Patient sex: M
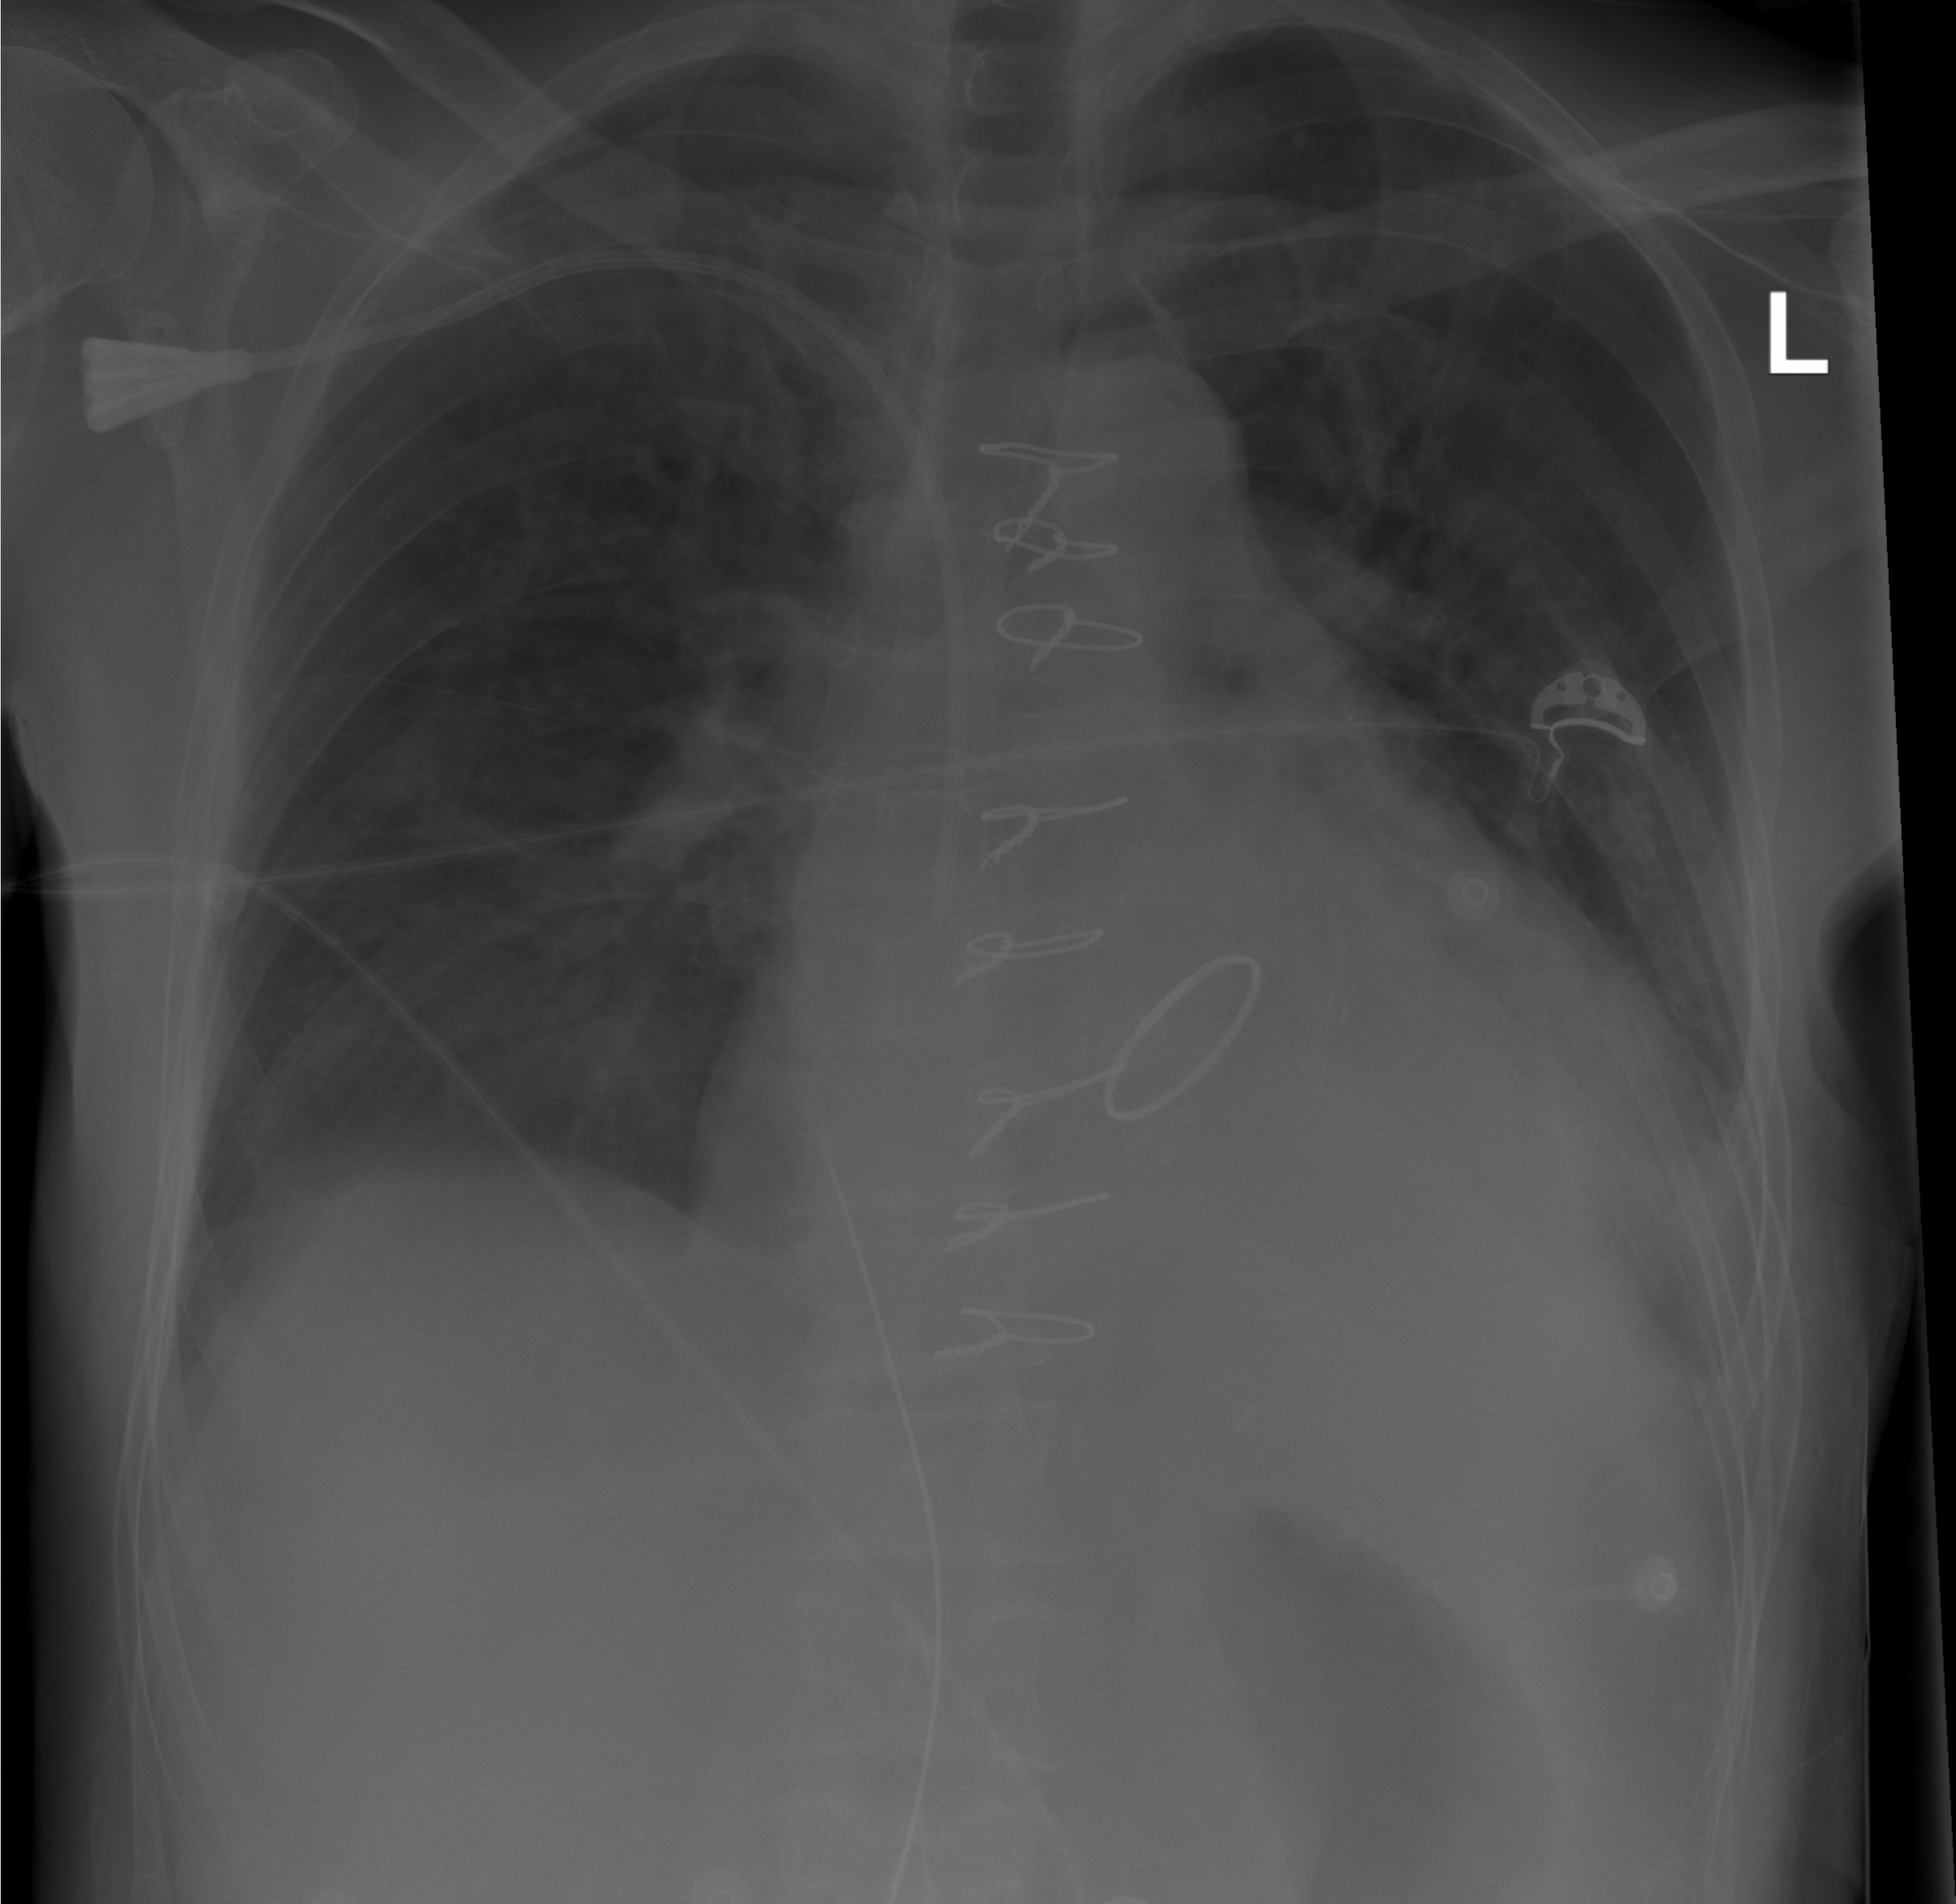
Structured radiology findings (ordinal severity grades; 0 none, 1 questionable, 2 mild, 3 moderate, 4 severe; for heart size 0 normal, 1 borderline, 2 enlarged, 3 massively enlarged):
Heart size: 2
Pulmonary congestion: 0
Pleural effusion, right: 0
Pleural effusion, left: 2
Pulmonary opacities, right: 1
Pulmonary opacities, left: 1
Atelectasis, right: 0
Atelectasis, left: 2